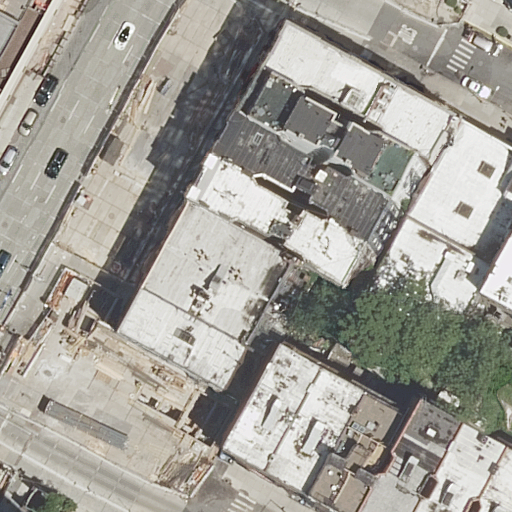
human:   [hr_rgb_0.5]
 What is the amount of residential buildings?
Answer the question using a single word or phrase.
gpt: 11

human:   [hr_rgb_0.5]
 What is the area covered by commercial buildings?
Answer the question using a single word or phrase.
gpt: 304m2

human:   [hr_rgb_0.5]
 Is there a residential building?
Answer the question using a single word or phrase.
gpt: yes

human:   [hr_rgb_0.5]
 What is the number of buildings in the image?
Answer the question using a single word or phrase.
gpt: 12

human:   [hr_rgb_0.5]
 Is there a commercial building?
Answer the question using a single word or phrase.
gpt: yes

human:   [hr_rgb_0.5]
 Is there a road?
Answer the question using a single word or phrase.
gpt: yes

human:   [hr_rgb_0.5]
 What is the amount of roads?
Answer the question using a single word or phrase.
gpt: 14

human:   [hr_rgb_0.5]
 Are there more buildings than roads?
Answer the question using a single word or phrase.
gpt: no

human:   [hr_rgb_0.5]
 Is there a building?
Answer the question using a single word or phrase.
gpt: yes

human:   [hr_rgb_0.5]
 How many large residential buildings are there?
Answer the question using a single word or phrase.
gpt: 1

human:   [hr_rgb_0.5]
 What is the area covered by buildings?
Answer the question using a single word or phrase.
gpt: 3059m2

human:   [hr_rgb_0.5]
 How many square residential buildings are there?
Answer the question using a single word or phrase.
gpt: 0

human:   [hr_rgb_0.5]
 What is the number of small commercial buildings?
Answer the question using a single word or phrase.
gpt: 0

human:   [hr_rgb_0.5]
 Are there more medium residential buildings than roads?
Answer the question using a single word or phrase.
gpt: no

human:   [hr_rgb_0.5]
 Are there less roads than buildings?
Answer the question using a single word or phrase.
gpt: no

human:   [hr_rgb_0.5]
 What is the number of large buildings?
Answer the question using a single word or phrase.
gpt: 1

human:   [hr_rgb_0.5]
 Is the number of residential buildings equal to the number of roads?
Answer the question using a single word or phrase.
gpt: no

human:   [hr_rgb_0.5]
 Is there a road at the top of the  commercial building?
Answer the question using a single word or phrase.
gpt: yes

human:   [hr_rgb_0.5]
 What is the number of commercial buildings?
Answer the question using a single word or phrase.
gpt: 1

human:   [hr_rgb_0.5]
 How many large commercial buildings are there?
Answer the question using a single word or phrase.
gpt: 0

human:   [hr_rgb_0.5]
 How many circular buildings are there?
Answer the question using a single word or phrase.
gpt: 0

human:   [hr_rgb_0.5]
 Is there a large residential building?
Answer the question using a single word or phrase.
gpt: yes

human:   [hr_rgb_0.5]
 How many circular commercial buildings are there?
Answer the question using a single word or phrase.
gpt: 0

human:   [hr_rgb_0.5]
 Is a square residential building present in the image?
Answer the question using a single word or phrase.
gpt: no

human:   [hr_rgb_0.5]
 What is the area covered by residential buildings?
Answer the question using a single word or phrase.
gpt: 2755m2

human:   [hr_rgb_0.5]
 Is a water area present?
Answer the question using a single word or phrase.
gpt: no

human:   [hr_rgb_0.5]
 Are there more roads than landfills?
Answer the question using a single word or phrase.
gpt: yes

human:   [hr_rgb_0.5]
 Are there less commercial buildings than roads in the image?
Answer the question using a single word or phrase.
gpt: yes

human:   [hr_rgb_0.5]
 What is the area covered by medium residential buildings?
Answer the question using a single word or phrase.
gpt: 1941m2

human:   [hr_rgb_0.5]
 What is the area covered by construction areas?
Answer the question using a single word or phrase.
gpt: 0m2

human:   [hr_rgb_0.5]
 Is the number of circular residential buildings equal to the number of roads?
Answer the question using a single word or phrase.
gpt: no

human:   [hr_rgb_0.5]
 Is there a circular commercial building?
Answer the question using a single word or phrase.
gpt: no

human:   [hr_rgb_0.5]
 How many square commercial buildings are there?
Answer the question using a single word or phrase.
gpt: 0

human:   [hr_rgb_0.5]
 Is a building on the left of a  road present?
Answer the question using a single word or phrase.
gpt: yes

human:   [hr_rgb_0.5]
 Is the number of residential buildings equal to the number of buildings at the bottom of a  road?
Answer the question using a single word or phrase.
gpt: yes

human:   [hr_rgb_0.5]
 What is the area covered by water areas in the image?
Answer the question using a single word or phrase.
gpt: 0m2

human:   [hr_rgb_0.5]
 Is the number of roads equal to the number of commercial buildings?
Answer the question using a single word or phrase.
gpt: no

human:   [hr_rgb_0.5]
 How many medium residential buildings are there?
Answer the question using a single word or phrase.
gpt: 8

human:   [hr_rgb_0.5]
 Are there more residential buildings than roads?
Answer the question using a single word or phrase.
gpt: no

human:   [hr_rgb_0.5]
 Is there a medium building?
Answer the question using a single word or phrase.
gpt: yes

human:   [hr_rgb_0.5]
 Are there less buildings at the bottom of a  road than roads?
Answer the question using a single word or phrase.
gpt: yes

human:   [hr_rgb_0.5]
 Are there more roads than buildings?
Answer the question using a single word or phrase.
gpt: yes

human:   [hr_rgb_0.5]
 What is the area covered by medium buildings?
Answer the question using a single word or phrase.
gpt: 2245m2

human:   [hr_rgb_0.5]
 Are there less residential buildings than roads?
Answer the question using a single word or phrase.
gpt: yes

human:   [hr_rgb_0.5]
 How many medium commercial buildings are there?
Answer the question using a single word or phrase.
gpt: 1

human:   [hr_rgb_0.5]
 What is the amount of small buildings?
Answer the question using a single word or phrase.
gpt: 2

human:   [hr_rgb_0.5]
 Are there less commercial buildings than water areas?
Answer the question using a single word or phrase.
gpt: no

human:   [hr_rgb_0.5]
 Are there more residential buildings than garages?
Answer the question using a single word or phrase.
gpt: yes

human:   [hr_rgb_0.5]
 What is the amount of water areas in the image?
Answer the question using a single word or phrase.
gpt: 0

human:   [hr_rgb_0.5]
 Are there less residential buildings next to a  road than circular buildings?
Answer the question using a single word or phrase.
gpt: no

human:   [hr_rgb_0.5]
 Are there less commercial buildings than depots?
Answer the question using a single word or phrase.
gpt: no

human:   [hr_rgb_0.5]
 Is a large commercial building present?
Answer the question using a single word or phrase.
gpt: no

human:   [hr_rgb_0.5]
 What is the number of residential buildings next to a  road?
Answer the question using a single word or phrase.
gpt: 11

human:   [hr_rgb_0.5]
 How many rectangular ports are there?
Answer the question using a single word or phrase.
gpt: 0

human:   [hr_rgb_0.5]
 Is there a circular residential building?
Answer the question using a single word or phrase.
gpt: no

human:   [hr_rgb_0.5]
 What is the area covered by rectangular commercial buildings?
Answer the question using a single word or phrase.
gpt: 0m2

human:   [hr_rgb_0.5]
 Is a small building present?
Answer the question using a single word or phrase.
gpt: yes

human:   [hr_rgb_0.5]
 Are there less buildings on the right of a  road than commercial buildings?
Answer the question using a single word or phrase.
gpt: no

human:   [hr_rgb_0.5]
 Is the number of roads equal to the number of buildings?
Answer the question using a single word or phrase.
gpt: no

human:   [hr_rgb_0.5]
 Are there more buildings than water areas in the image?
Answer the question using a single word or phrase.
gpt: yes

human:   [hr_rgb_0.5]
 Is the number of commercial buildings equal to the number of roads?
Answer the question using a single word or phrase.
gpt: no

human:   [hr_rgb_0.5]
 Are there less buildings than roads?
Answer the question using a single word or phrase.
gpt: yes

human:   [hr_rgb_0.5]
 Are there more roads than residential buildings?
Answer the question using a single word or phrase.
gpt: yes

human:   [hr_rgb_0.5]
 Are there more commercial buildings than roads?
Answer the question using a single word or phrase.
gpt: no